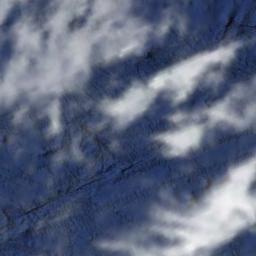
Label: cloud